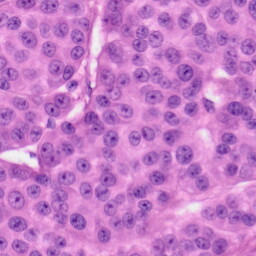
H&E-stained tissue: Skin